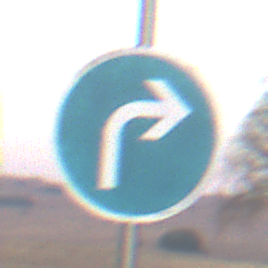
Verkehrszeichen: VorgeschriebeneFahrtrichtungRechts
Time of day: SunriseSunset
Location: Outdoor (Nature)
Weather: Clear
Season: Winter
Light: Natural